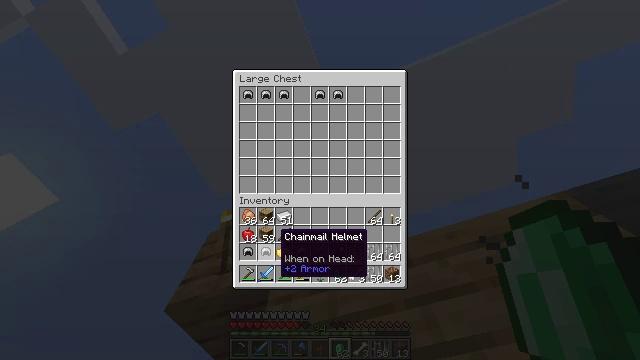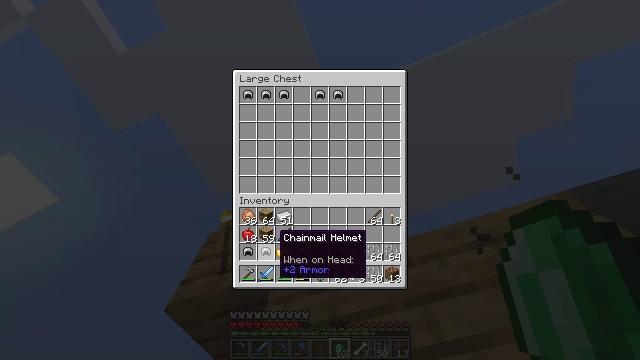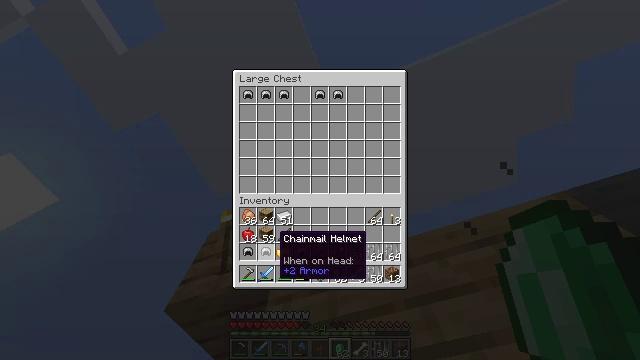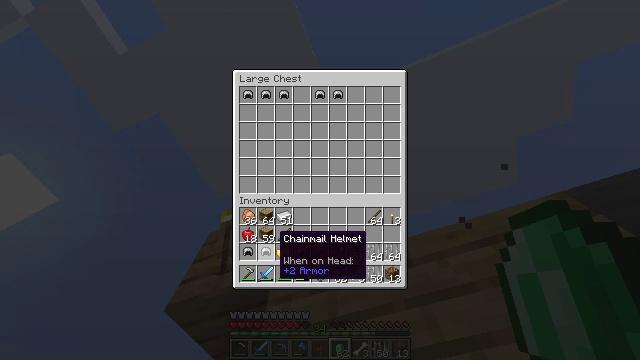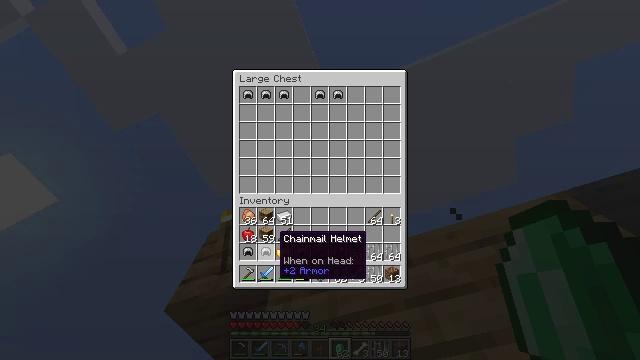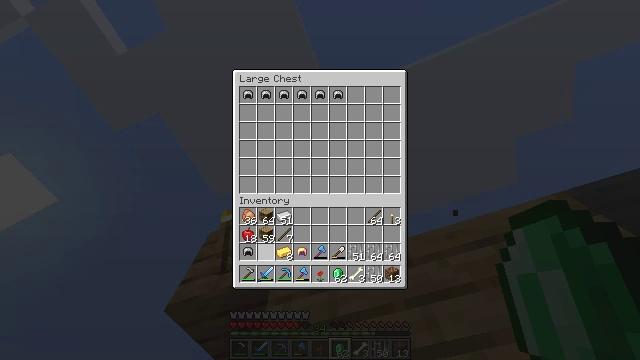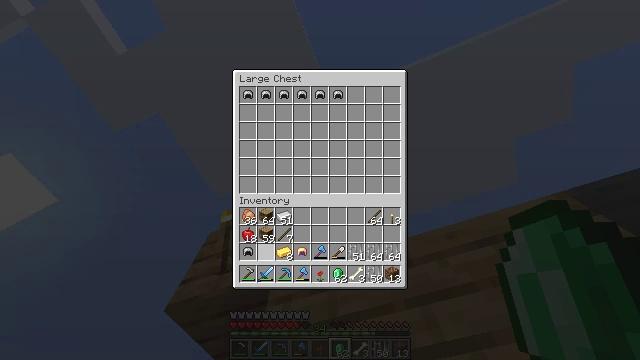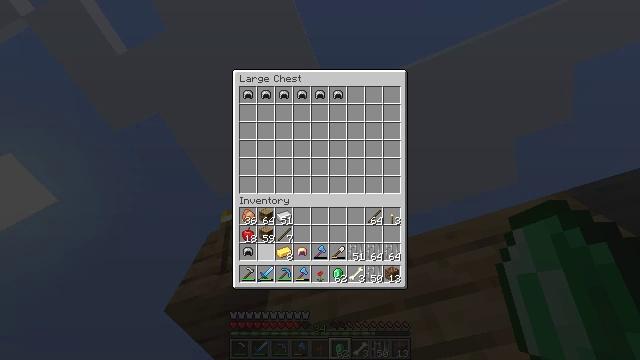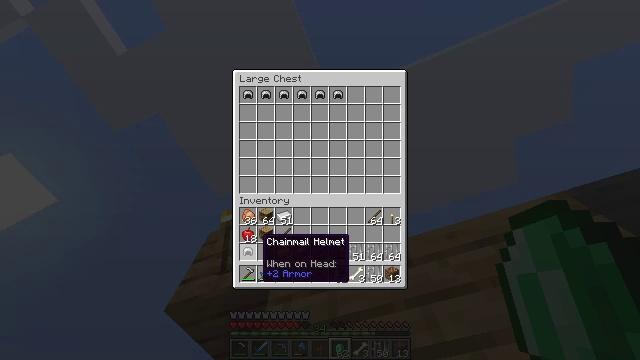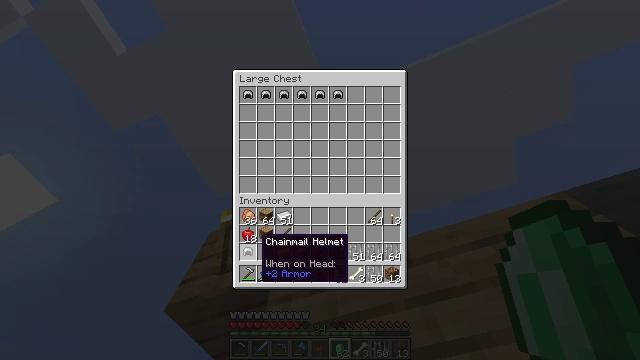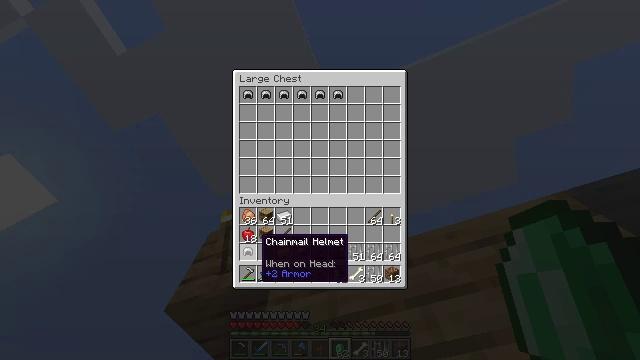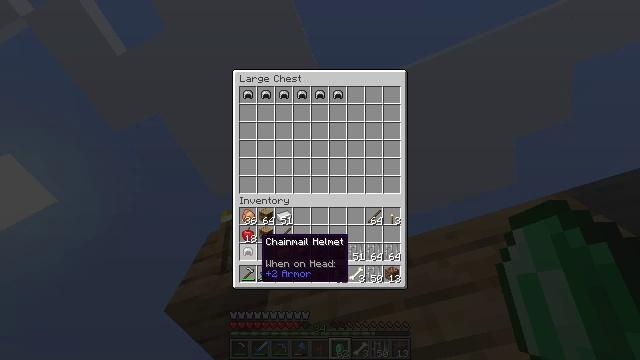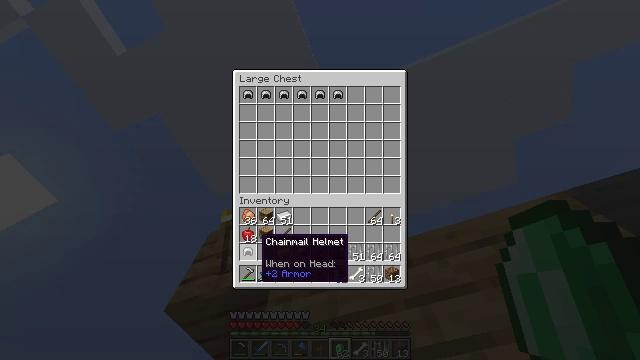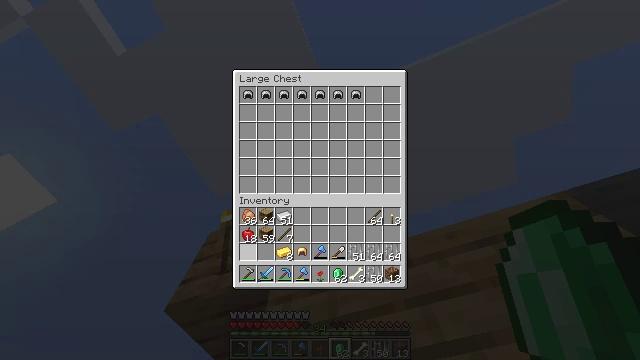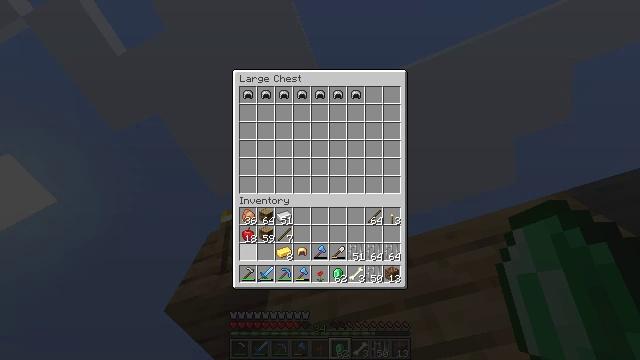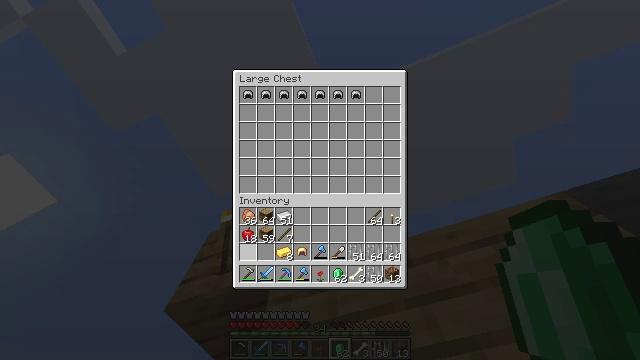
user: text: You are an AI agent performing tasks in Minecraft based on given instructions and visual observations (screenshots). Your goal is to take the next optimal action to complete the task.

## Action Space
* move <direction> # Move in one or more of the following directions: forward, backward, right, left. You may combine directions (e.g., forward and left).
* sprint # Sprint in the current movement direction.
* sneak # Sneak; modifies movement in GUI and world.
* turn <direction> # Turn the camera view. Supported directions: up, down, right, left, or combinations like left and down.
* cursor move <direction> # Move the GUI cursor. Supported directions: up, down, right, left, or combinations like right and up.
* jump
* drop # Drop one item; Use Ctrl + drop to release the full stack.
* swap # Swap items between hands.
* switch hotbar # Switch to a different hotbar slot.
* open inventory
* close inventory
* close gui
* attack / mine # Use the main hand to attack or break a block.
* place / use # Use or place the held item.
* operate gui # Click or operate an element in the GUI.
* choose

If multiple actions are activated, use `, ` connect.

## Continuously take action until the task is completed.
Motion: motion action
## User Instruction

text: Use materials to craft a chainmail helmet.
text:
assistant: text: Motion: sneak
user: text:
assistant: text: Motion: sneak
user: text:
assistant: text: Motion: sneak
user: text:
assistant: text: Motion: sneak
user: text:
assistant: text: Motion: sneak, operate gui
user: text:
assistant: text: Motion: sneak, operate gui
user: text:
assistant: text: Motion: sneak, cursor move left, operate gui
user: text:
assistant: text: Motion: sneak
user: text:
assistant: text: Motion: sneak
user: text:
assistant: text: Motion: sneak
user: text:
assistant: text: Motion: sneak
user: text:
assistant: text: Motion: sneak
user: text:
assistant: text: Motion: sneak, operate gui
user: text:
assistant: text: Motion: sneak, operate gui
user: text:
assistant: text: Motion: sneak, operate gui
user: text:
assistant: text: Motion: sneak
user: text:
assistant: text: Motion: sneak, cursor move right
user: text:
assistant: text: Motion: sneak, cursor move right and up
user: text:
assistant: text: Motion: sneak, cursor move right and up
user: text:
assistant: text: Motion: sneak, cursor move right and up
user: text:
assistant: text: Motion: sneak, cursor move up
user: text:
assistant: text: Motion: sneak, cursor move up
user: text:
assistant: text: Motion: sneak, cursor move up
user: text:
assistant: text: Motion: sneak, cursor move up
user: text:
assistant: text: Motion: sneak
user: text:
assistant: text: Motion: sneak
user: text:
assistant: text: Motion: sneak
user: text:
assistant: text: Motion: sneak
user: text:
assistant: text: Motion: sneak
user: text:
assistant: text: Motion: sneak